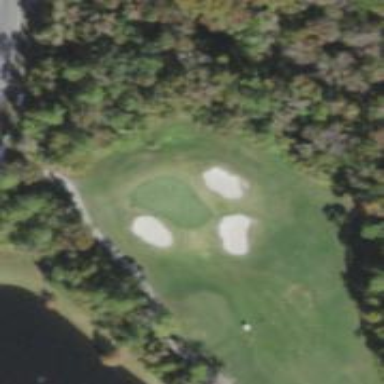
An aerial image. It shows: Golf hole.